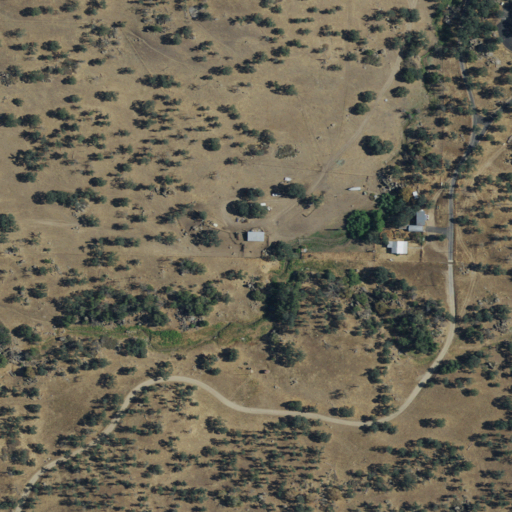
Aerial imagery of valley in California named Rabbit Gulch containing grassland, shrub, and open development